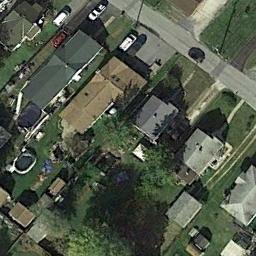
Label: medium_residential